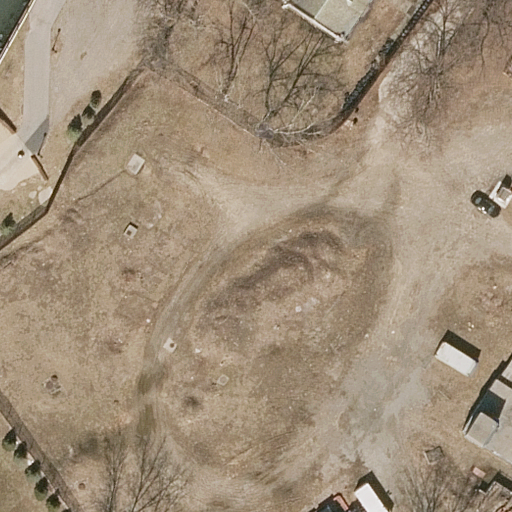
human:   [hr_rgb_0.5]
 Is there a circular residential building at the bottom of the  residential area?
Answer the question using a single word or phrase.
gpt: no

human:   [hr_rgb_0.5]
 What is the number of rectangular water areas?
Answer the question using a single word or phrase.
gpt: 1

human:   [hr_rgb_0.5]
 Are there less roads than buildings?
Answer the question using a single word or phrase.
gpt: no

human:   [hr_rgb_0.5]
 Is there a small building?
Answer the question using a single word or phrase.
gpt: no

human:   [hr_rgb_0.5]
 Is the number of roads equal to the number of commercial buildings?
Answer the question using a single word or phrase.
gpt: no

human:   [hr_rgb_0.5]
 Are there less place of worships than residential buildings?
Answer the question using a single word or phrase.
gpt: no

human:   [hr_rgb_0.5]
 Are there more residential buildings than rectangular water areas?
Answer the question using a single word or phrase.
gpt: no

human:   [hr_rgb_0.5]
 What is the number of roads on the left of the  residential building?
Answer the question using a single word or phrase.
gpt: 2

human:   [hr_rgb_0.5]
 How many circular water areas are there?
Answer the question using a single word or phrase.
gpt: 0

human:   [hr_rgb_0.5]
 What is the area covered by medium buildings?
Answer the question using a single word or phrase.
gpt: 464m2

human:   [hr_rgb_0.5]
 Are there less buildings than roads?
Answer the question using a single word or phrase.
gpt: no

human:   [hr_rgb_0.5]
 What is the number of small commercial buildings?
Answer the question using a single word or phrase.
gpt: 0

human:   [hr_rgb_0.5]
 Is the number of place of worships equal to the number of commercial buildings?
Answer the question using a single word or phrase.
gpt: no

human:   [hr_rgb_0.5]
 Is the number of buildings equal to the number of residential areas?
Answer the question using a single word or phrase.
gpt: no

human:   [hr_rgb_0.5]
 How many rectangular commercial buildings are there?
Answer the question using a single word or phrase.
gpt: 0

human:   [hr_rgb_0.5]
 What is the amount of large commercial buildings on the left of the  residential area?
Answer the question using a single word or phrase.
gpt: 0

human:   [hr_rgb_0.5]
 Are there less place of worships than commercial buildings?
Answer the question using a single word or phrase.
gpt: no

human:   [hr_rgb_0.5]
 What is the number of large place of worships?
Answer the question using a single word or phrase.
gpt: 1

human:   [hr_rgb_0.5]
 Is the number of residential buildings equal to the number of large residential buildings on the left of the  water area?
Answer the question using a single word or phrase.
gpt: no

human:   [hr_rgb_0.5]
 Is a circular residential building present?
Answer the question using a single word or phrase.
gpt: no

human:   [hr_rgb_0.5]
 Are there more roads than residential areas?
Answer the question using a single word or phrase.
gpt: yes

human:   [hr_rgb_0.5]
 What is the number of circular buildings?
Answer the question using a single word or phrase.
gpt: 0

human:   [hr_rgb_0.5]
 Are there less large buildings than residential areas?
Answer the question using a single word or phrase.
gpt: no

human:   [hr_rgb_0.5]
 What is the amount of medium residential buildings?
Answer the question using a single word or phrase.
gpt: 1

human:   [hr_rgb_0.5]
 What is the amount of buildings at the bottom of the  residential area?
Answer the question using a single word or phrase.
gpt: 2

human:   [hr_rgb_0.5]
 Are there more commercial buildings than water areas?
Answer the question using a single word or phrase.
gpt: no

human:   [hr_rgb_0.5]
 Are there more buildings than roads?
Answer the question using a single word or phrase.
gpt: no

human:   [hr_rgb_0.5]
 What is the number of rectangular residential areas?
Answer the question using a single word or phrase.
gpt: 0

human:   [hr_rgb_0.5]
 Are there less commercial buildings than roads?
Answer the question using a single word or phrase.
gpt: yes

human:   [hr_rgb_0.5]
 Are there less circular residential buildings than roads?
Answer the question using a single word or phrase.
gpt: yes

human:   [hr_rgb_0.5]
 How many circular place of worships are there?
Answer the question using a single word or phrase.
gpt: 0

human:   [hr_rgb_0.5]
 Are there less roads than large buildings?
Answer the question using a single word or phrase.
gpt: no

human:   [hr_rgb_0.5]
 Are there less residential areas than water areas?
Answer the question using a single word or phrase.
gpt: no

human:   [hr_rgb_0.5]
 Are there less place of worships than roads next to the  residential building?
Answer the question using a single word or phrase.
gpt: yes

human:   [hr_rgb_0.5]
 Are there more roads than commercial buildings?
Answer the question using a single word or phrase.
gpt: yes

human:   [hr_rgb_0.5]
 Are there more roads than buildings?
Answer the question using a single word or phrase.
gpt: no